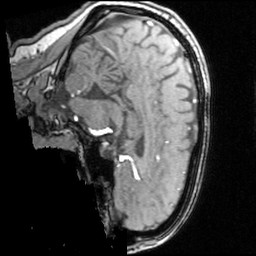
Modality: angio
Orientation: sagittal
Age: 24
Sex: female
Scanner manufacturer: siemens
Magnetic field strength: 3 T
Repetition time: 0.025 s
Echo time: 0.00334 s